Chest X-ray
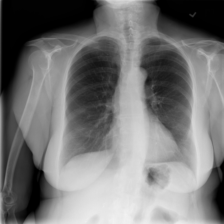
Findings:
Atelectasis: negative
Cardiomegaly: negative
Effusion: negative
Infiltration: negative
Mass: negative
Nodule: negative
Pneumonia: negative
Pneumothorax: negative
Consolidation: negative
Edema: negative
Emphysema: negative
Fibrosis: negative
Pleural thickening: negative
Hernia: negative